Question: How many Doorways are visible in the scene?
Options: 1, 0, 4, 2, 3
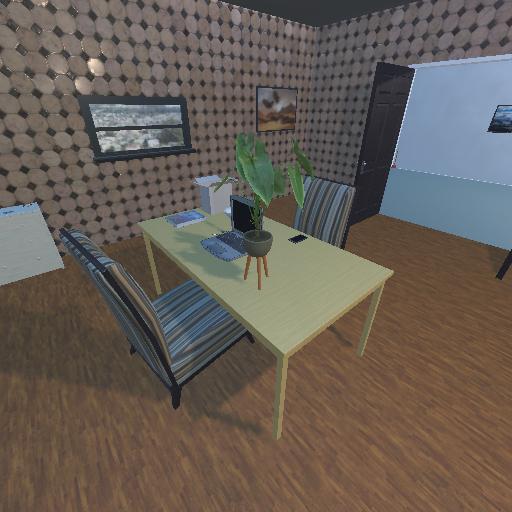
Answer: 1